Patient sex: M
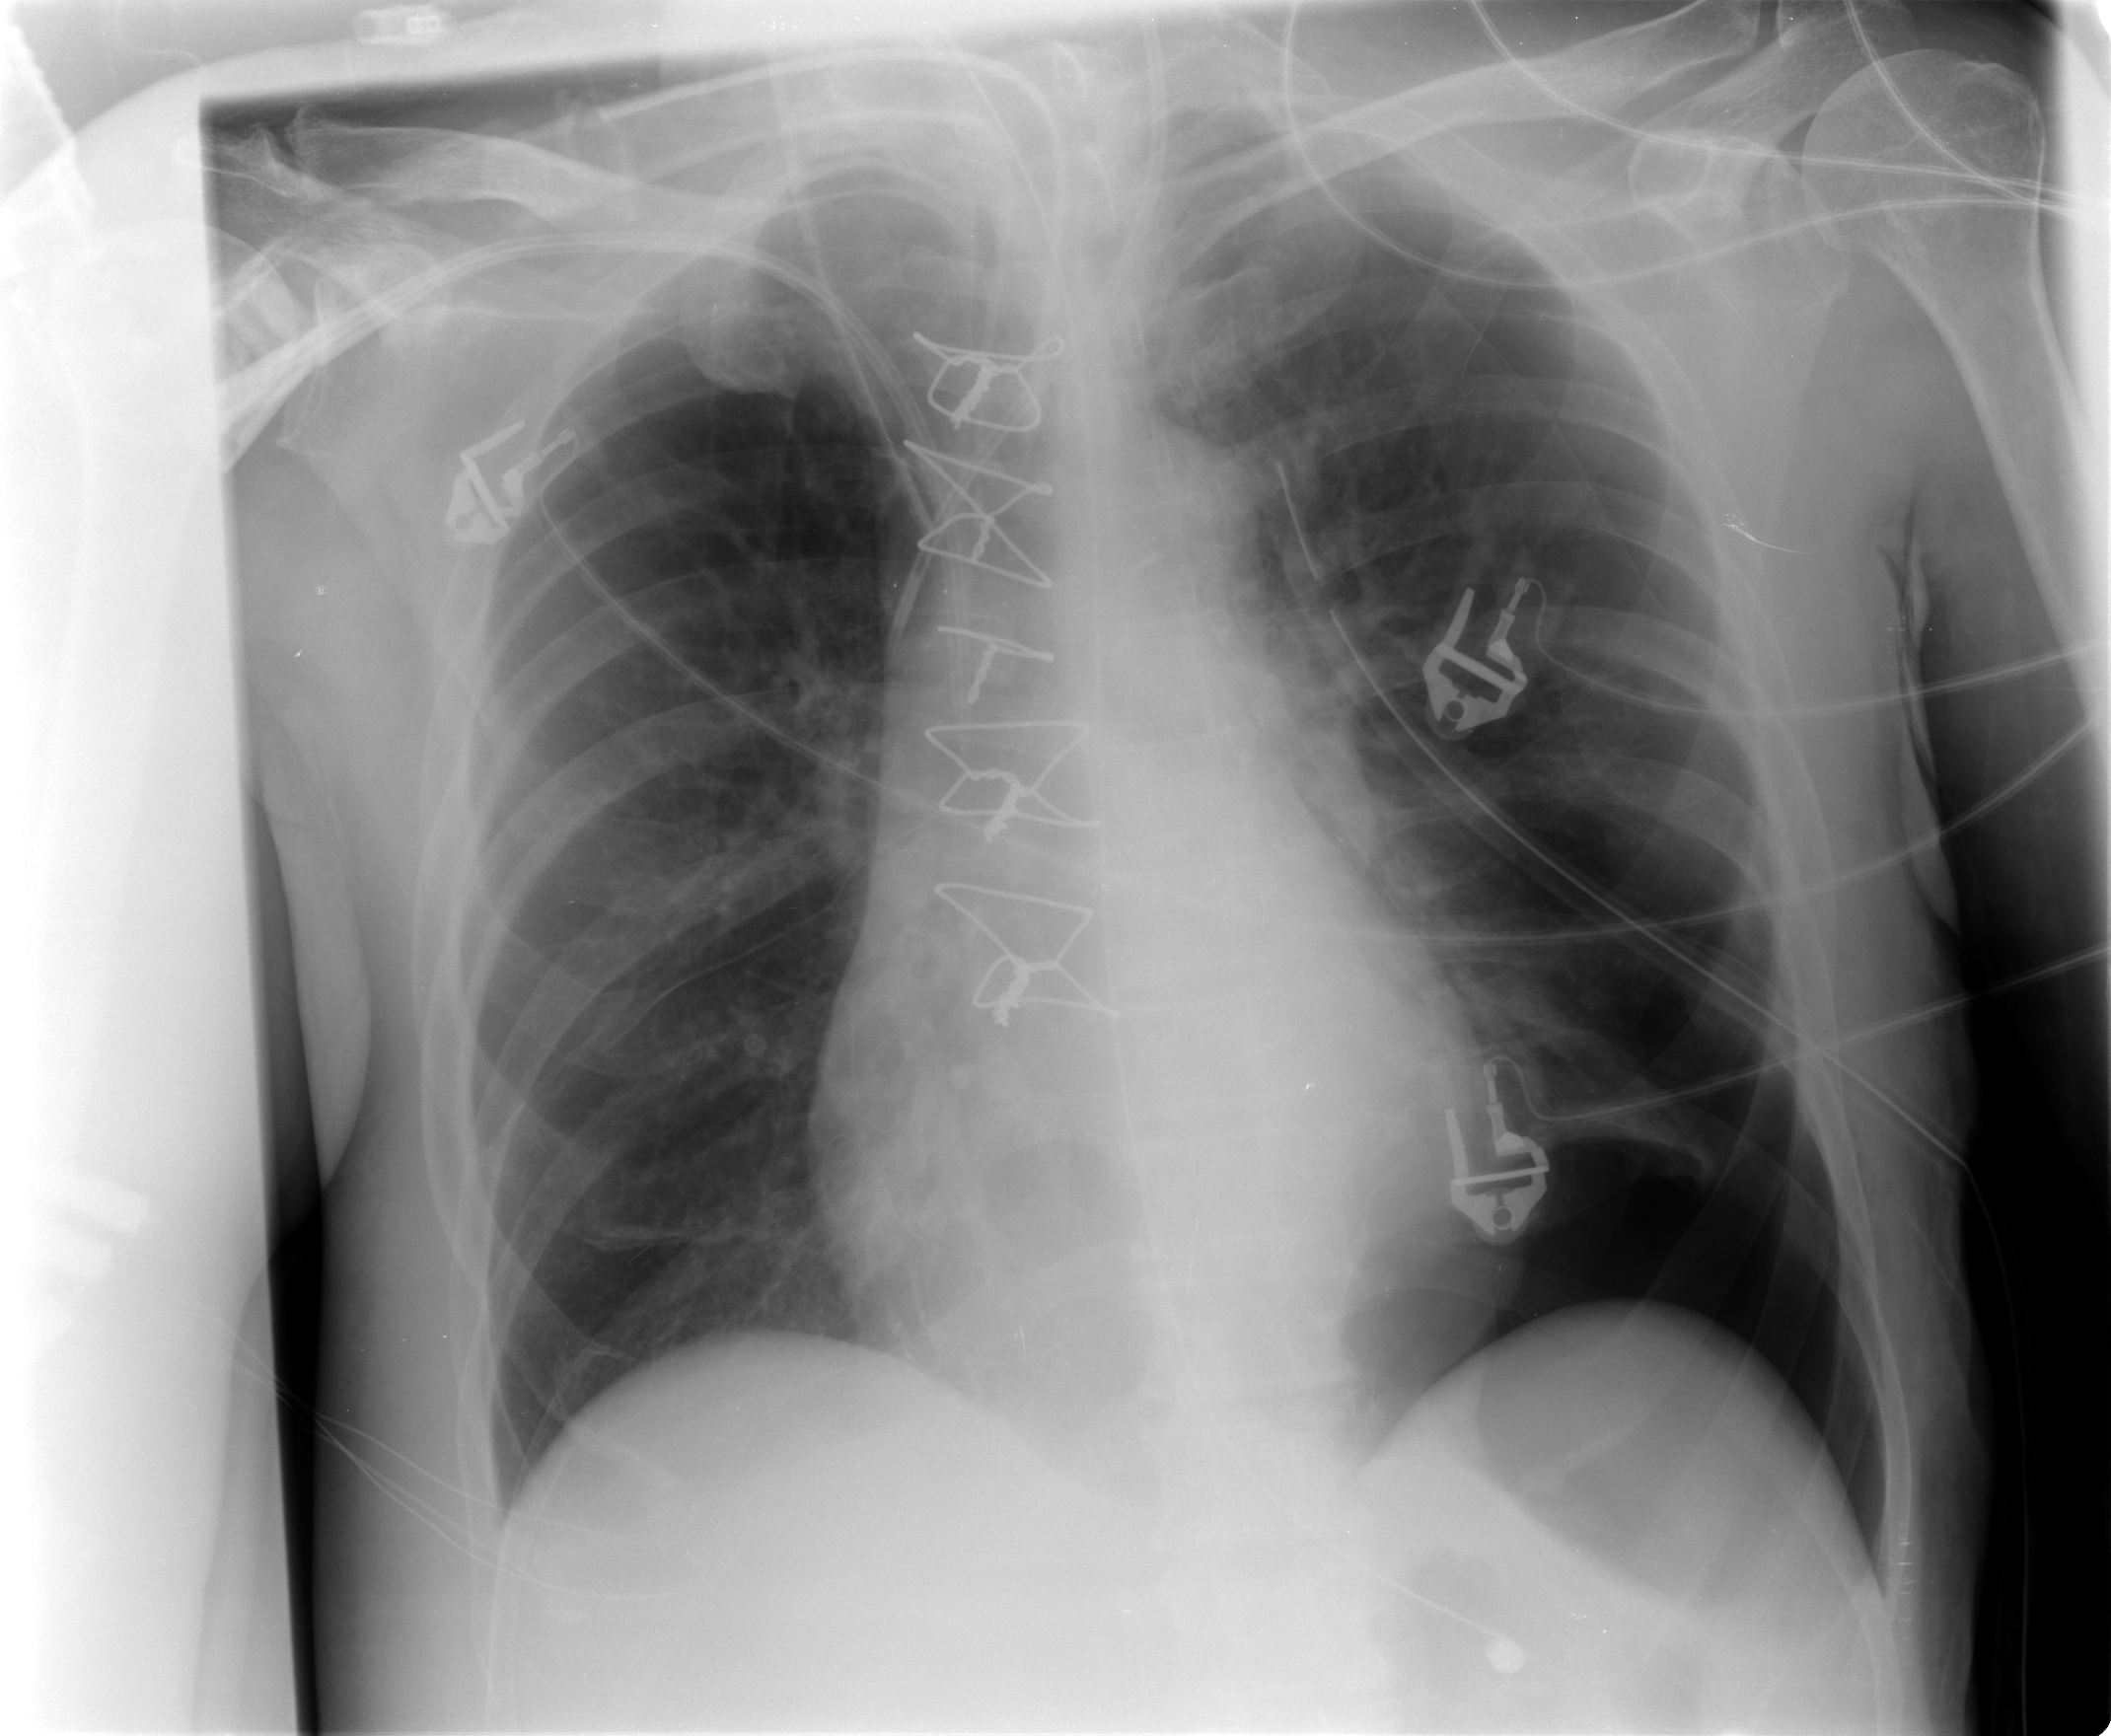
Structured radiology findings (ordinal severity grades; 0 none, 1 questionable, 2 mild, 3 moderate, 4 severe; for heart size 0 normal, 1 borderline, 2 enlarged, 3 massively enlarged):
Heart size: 0
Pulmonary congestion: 0
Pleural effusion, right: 0
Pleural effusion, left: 2
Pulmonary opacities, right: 0
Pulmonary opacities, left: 0
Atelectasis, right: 0
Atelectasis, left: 2